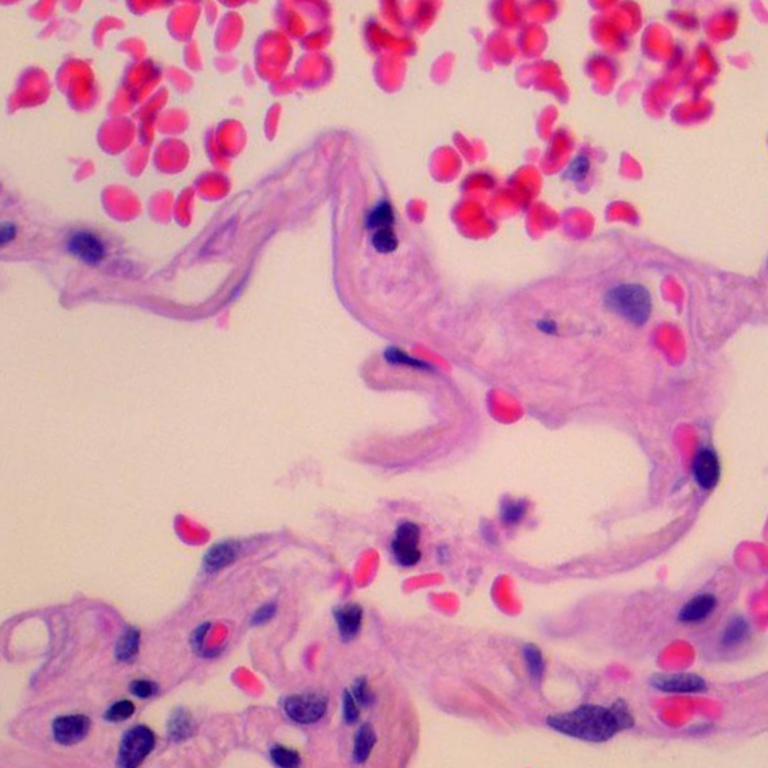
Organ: lung
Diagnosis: benign